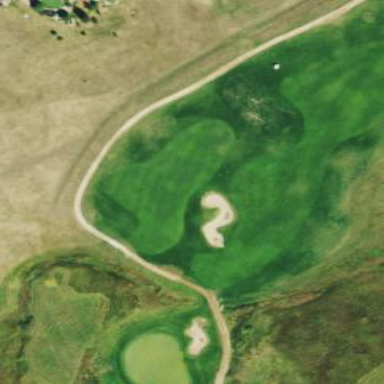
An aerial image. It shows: Grassy golf fairway.